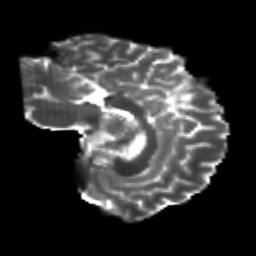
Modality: T2w
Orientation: sagittal
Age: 22
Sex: male
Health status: healthy
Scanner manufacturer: philips
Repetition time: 7.478 s
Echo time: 0.08753 s